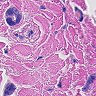
Metastatic tissue present: yes